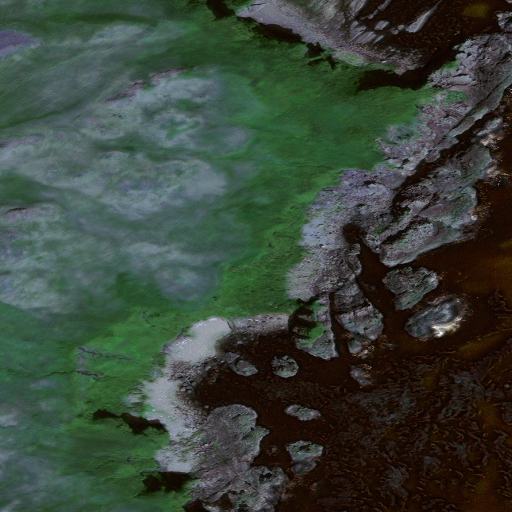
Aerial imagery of cape in Alaska named McDonald Point containing only unknown